Question: 've been working on a game engine using the WebGL library Three.js. I have basic terrain collision working to the point where I can find the face the user is standing on. Using the average or maximum Y position of the faces vertices is not sufficient.
What formula can I use to find the exact Y position of an object relative to the terrain face that is "standing" on? Assuming I know the faces four vertex positions and the objects vector position.

The plane is a THREE.PlaneGeometry(2000,2000,128,128) augmented by a heightmap. The image above is one of it's faces.
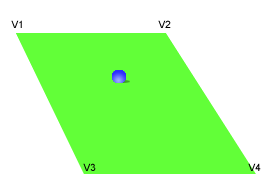
Answer: I cannot put code in the comment so I am putting it here.
You dont need to do the math. Let three.js do it for you. You can do something like the following:
'''
var plane = new THREE.Plane();
plane.setFromCoplanarPoints (v1, v2, v3);
// x, y, z: position of your object
var ray = new THREE.Ray (new THREE.Vector3(x, y, z), new THREE.Vector3(0, 1, 0));
var where = ray.intersectPlane (plane);
'''
and from the Vector3 'where' you use the y component to change the position of your object.